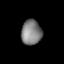
Tissue: lung
Cell type: Endothelial cells
Senescence score: 0.5778
Nuclear area (px): 499
Mean DAPI intensity: 126.812